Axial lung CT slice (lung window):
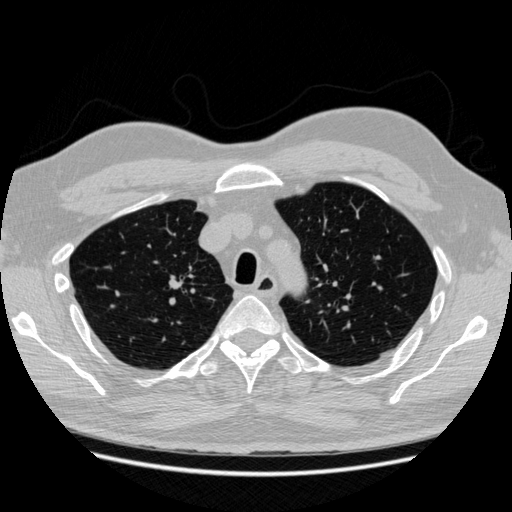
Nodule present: no